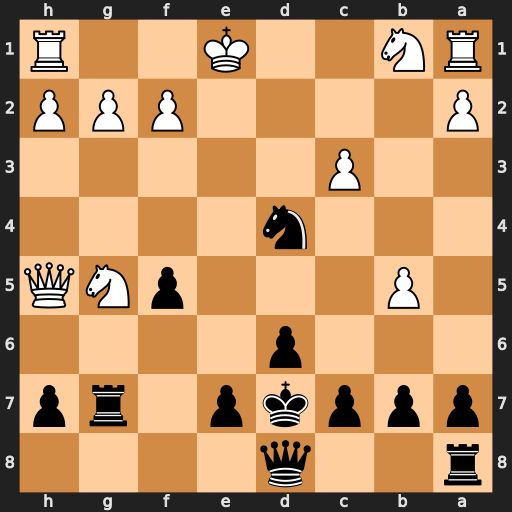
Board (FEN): r2q4/pppkp1rp/3p4/1P3pNQ/3n4/2P5/P4PPP/RN2K2R
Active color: b
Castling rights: KQ
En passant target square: -
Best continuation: Nc2+ Kd2 Nxa1